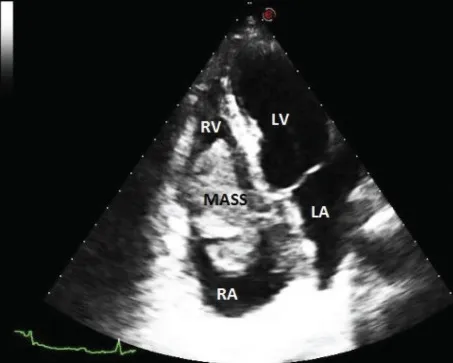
The transthoracic echocardiogram showed a mass located between the right atrium and the right ventricle. LV: left ventricle, LA: left atrium, RV: right ventricle, and RA: right atrium.
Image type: radiology (ultrasound)